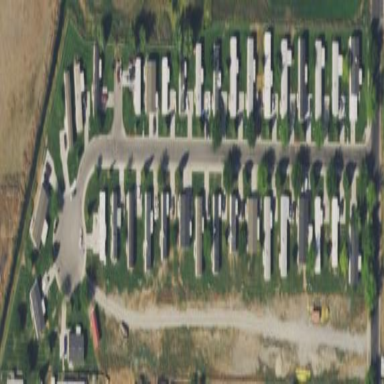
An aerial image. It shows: Residential area known as trailer park.